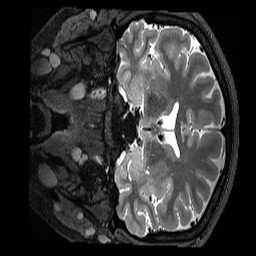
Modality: T2w
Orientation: coronal
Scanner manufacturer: siemens
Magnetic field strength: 3 T
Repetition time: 3.2 s
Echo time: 0.563 s